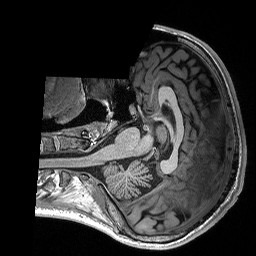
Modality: T1w
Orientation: axial
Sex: male